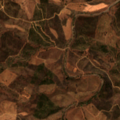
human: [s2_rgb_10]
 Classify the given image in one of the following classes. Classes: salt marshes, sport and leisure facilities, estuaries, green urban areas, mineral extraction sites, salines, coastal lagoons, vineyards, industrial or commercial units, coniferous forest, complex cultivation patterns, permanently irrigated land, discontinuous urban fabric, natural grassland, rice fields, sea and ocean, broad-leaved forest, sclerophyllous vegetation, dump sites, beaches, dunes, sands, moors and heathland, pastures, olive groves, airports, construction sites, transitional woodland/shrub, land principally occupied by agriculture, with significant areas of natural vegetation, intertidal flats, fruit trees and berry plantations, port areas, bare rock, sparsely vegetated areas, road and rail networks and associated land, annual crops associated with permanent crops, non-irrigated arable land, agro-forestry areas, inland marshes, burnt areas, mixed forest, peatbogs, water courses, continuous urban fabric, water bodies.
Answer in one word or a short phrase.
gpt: land principally occupied by agriculture, with significant areas of natural vegetation, transitional woodland/shrub